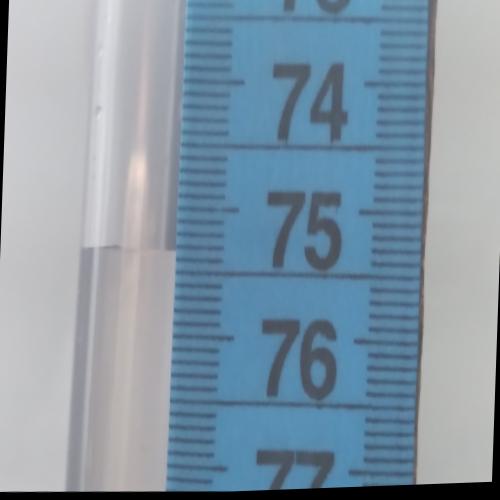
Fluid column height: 75.3 cm